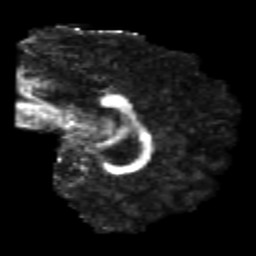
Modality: FA
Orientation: sagittal
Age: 22
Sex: male
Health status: healthy
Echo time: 0.074 s